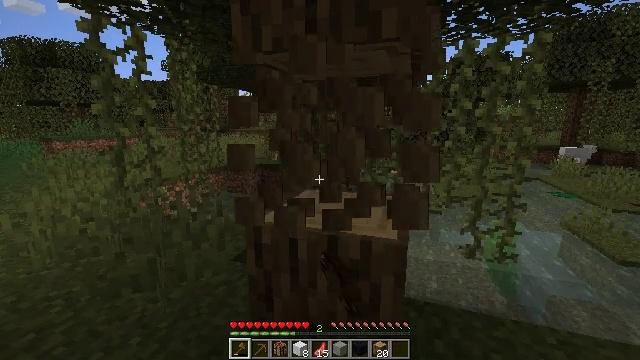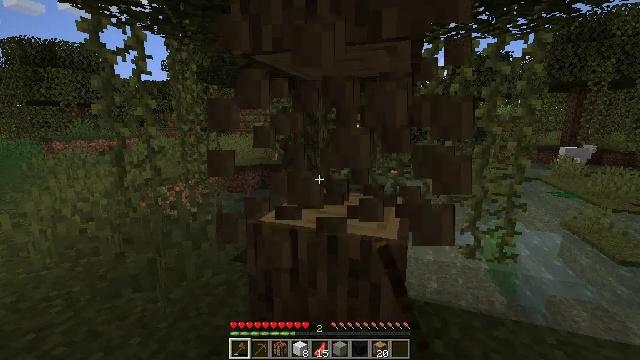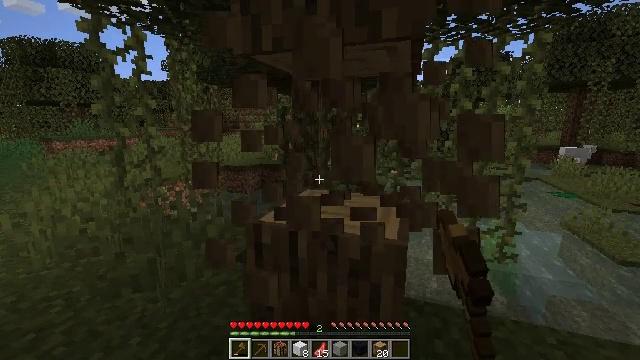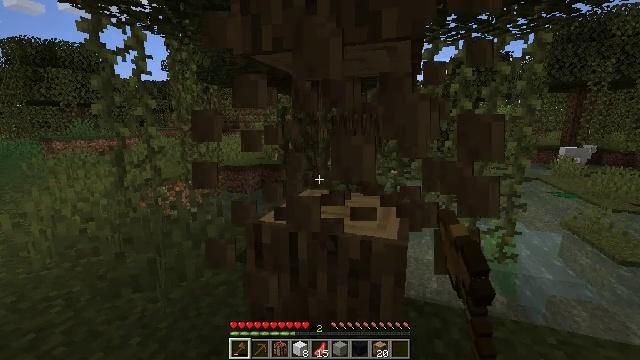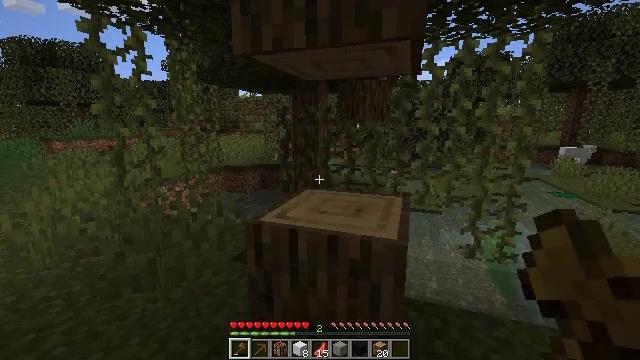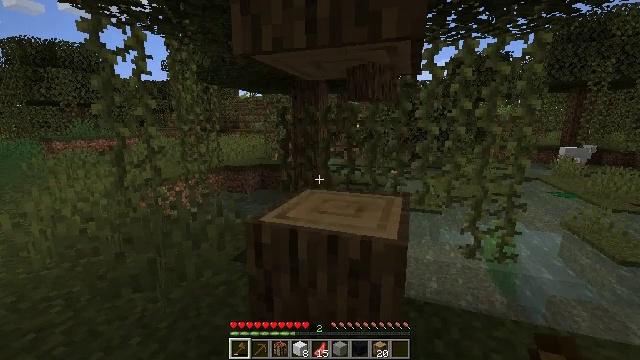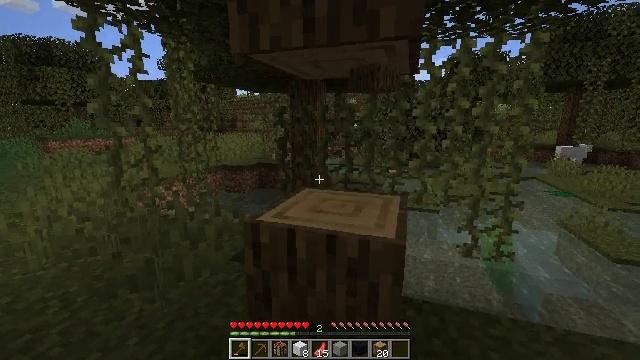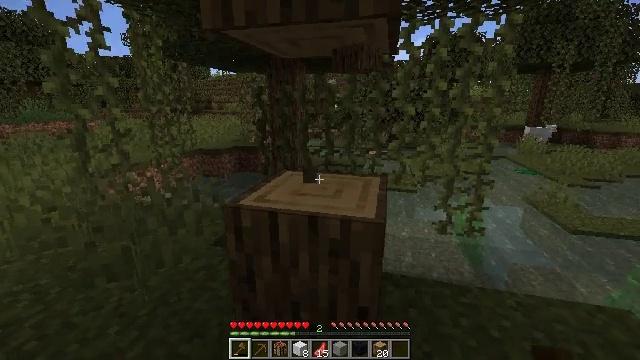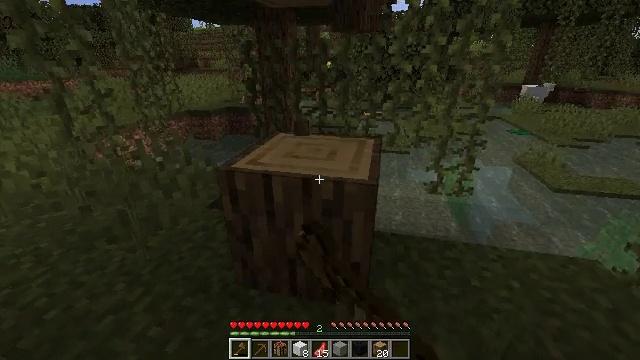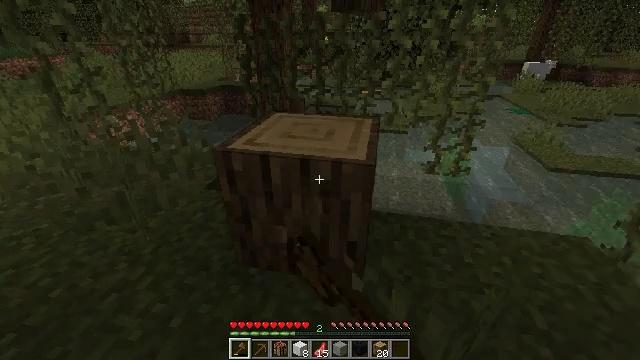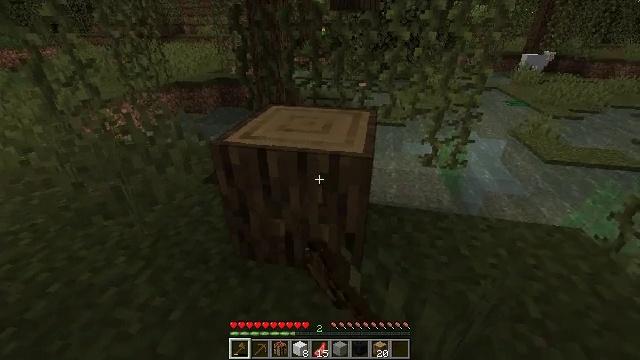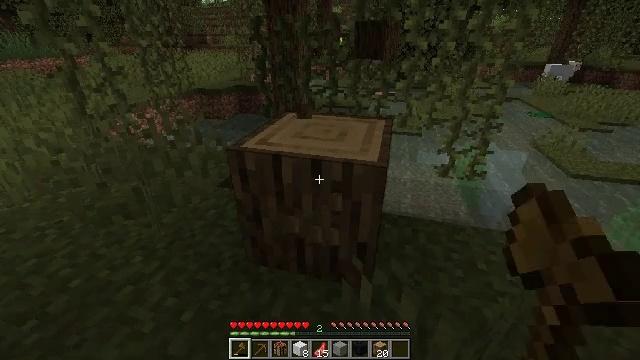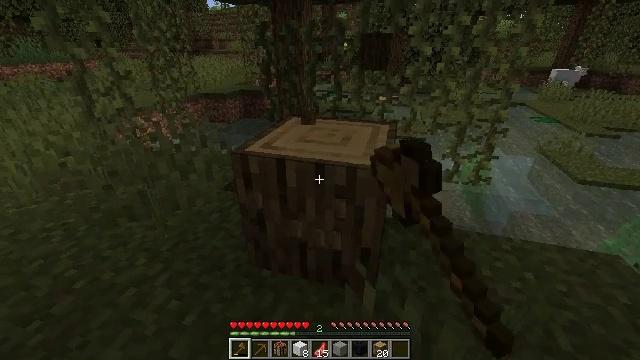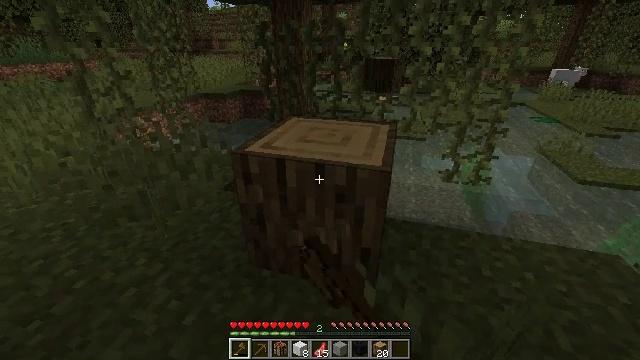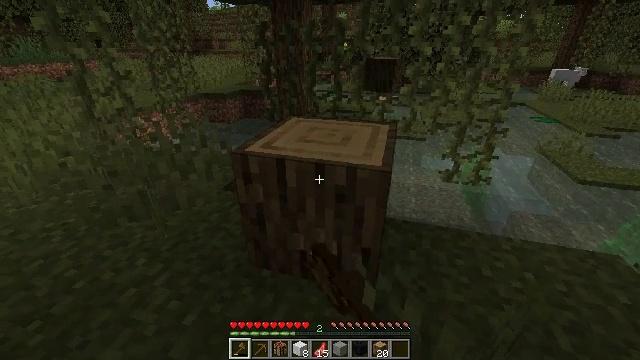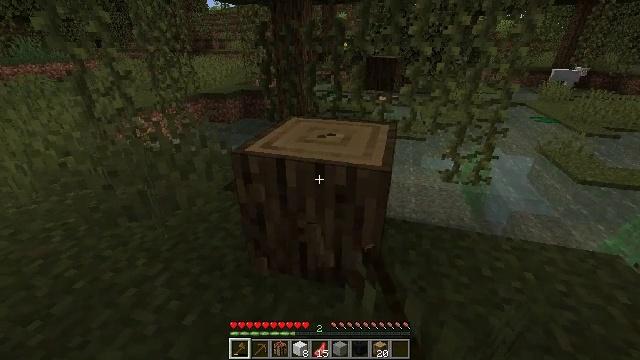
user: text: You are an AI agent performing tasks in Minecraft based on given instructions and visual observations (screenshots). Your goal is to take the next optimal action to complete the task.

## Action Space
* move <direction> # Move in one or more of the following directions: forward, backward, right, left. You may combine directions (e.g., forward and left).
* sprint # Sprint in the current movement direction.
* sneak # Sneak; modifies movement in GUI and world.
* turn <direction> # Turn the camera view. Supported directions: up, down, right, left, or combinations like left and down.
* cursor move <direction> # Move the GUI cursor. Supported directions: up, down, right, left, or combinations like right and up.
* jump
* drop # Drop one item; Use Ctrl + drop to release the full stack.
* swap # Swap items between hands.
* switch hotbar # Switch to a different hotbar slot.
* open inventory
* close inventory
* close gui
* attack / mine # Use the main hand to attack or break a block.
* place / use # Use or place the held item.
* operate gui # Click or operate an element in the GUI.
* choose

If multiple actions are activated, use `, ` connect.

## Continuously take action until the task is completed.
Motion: motion action
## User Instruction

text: Chop down the oak log.
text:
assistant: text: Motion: attack / mine
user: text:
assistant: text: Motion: attack / mine
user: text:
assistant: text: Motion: attack / mine
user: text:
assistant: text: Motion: attack / mine
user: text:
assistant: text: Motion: attack / mine
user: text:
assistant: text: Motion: attack / mine
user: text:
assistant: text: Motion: turn right and down, attack / mine
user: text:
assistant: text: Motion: turn right and down, attack / mine
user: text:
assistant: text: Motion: turn down, attack / mine
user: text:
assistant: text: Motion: turn down, attack / mine
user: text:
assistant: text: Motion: turn left and up, attack / mine
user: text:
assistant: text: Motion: attack / mine
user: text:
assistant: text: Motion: attack / mine
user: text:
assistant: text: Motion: attack / mine
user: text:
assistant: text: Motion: attack / mine
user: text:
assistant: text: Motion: attack / mine
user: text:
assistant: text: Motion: attack / mine
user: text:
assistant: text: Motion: attack / mine
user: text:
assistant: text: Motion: attack / mine
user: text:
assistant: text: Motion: attack / mine
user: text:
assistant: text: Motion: attack / mine
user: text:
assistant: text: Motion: attack / mine
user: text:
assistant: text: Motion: attack / mine
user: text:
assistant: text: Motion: attack / mine
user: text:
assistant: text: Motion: attack / mine
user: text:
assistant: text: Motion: attack / mine
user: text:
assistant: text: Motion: attack / mine
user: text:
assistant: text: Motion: turn up, attack / mine
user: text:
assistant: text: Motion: attack / mine
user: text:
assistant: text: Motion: attack / mine